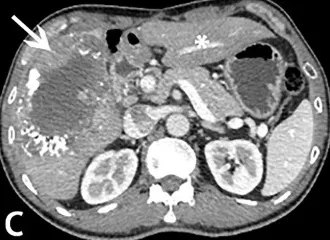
Computed tomography (CT) scans before stage II ALPPS. Reduce of tumor load (white arrow) and hypertrophy of segments 2 and 3 (asterisk) was showed on CT scans. Portal venous phase.
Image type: radiology (ct)